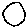
Label: circle